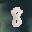
Label: 8